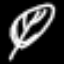
Label: leaf